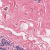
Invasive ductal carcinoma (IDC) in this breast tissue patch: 0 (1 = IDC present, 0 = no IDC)